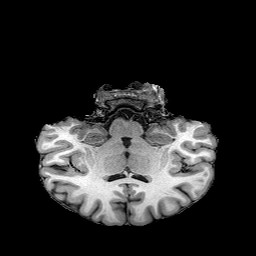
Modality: T1w
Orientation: sagittal
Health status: healthy